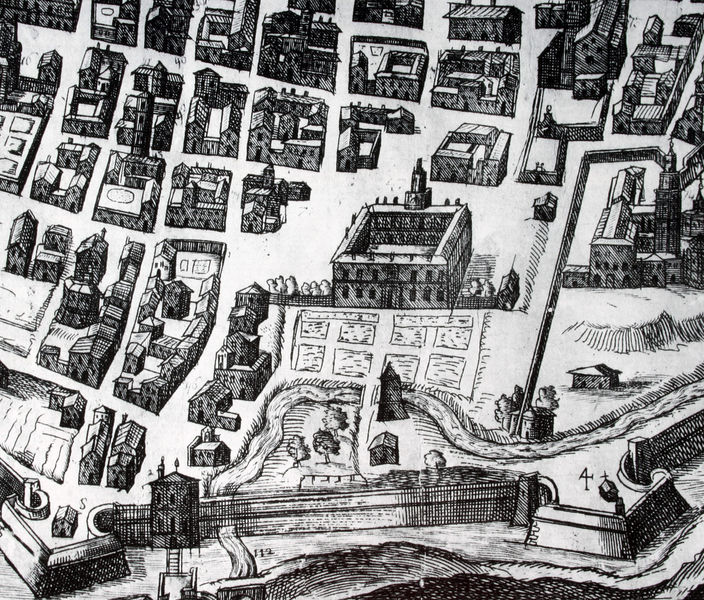
Titel: Stadtansicht von Piacenza, Detail mit Palazzo Farnese
Künstler: E. van Schoel
Standort: Piacenza
Institution: Biblioteca Comunale
Schlagwörter: fluss, stadt, fenster, straße, zeichnung, anlage, haus, schloss, feld, häuser, hügel, kirche, turm, garten, ansicht, ort, wohnhäuser, düne, mauer, hof, platz, detail, befestigung, straßen, türme, draufsicht, festung, druck, schwarz weiß, stich, stadttor, mauern, stadtmauer, plan, gärten, wall, stadtplan, bastion, wehrtürme, starßen, stadmauer, turm türme, strapen, wa